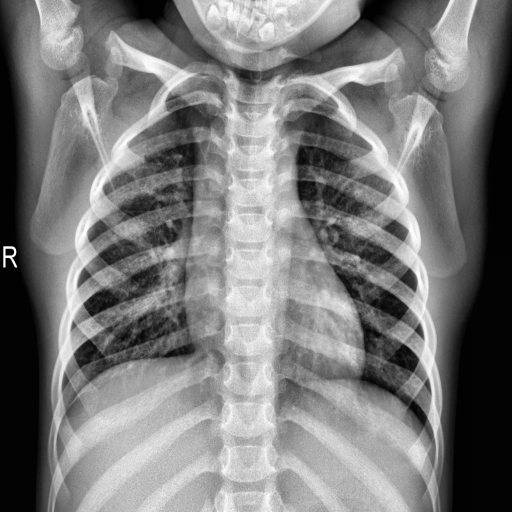
Finding: NORMAL